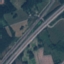
Land use / land cover: Highway